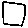
Label: square